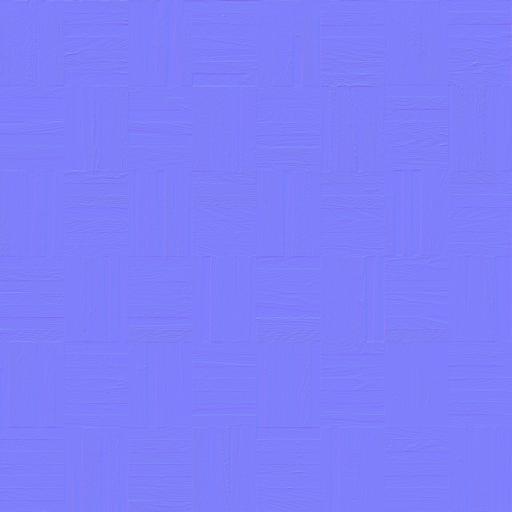
clean floor flooring parquet reflective smooth wood wooden